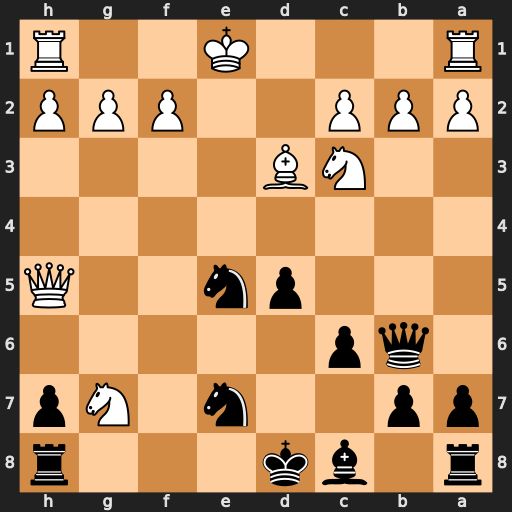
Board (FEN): r1bk3r/pp2n1Np/1qp5/3pn2Q/8/2NB4/PPP2PPP/R3K2R
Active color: b
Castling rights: KQ
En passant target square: -
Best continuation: Nxd3+ cxd3 Qxb2 O-O Qxc3